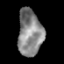
Tissue: prostate
Cell type: T cells
Senescence score: 0.3067
Nuclear area (px): 1102
Mean DAPI intensity: 135.291